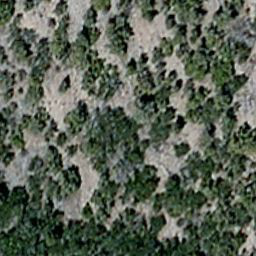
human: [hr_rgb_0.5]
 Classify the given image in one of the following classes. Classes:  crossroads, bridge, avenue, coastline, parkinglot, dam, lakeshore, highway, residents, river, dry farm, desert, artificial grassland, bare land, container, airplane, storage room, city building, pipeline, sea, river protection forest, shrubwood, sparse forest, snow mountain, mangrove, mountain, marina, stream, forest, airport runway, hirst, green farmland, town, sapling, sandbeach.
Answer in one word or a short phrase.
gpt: sparse forest